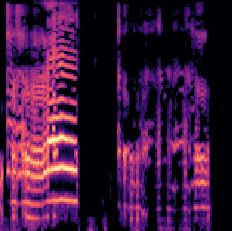
Sound class: Baby cry